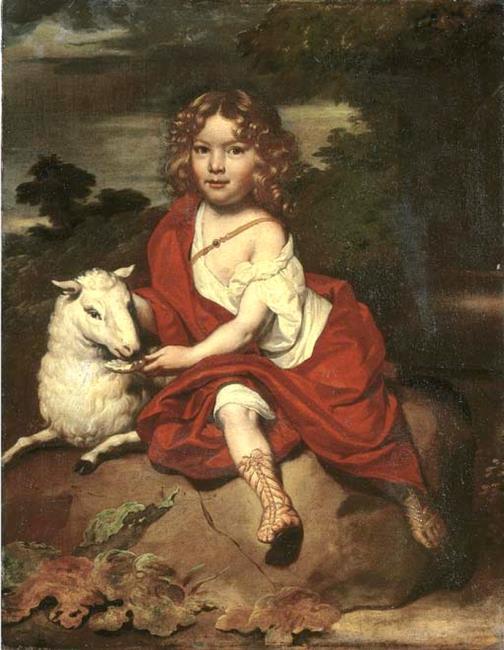
Title: Portrait of a boy, possibly Jan Obreen (....-1713)
Artist: Jan de Baen
Earliest date: 1648
Latest date: 1702
Genre: painting
Iconography: cattle
Keywords: portrait history, boy's portrait, pastoral, all' antica, drapery (clothing), shell, lamb, in a forest landscape, saint